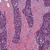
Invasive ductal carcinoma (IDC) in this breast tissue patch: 1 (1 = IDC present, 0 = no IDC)